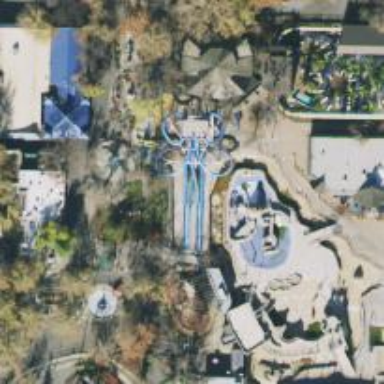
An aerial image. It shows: Water slide attraction.